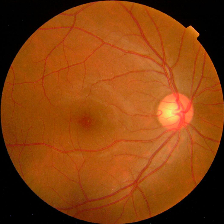
Diabetic retinopathy grade: No DR